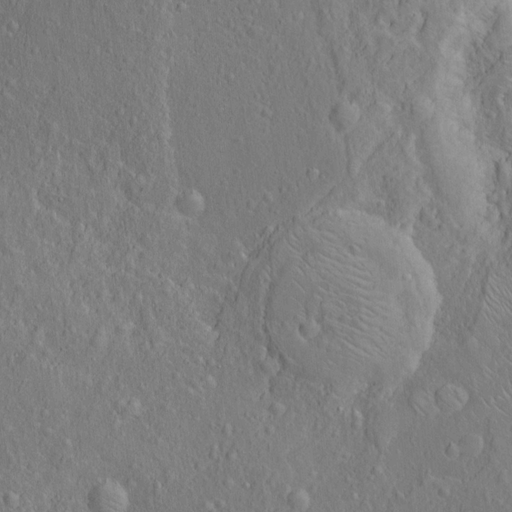
Objects detected: cone